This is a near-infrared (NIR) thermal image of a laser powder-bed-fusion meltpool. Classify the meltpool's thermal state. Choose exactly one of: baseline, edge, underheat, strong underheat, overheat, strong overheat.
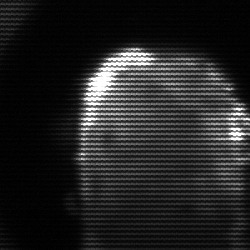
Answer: baseline